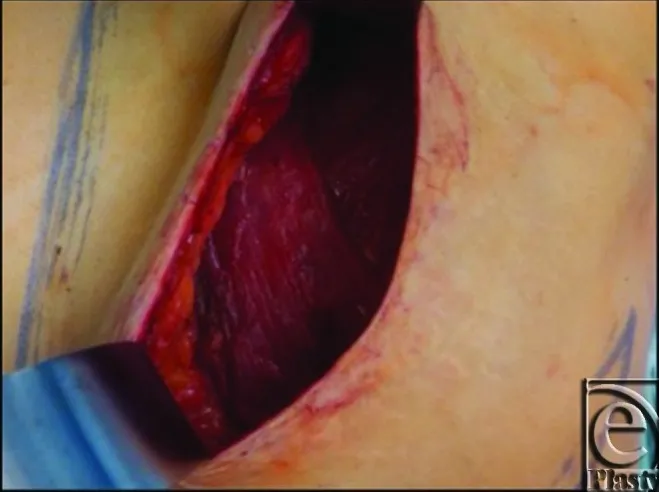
With its fibers perpendicular. To the underlying pectorals major muscle.
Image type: medical_photograph (other_medical_photograph)